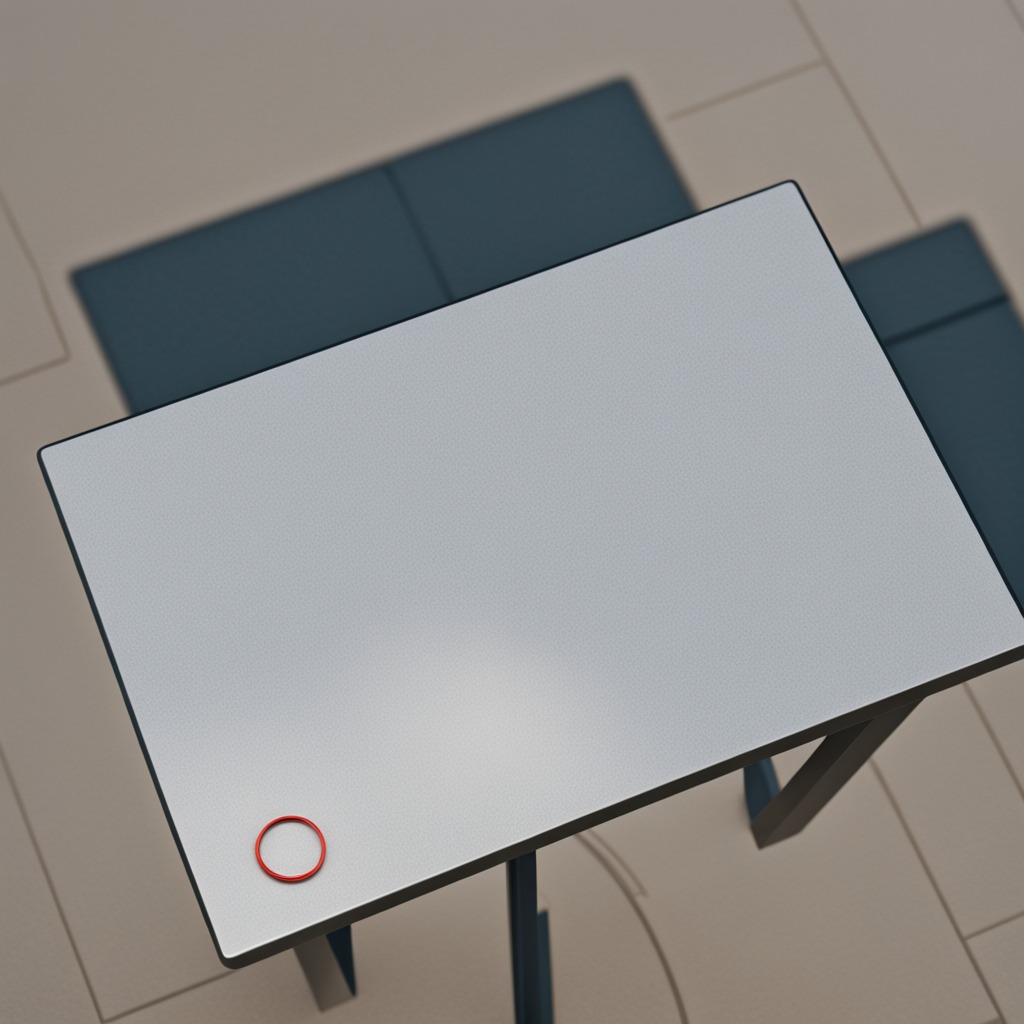
A rubber O-ring is lying on the table.